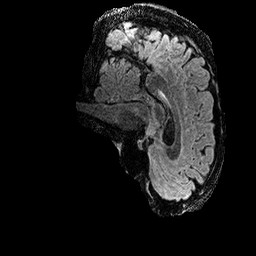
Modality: FLAIR
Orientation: sagittal
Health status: ill
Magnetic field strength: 3 T